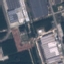
Label: Industrial